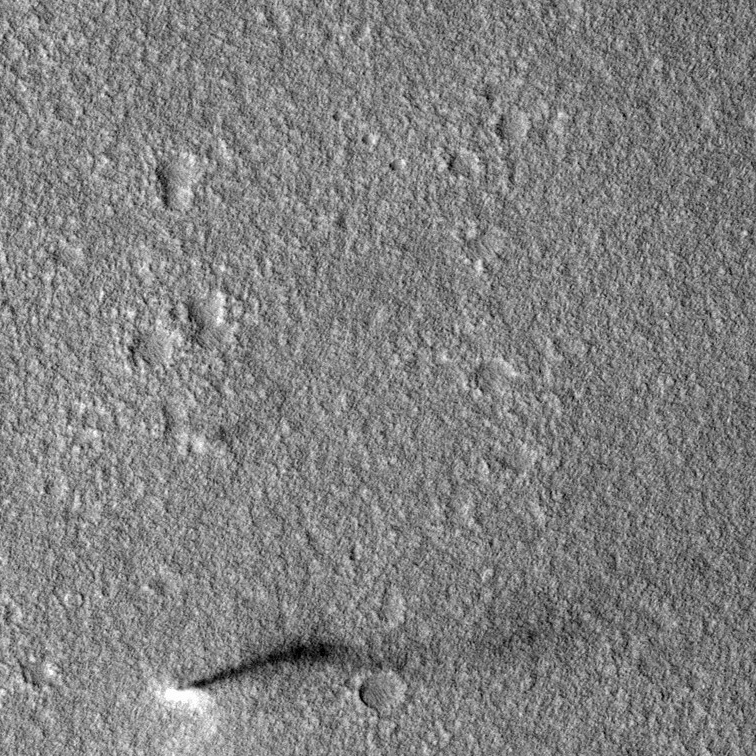
Label: dustdevil